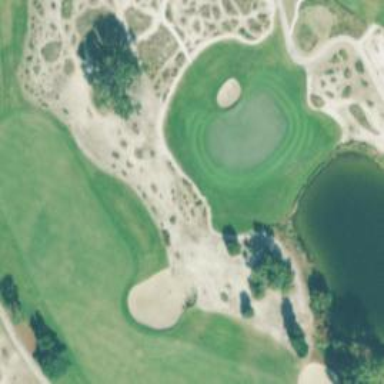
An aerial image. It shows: Golf hole.